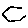
Label: hexagon